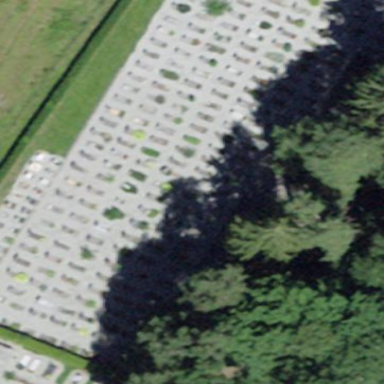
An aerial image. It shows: Cemetery.